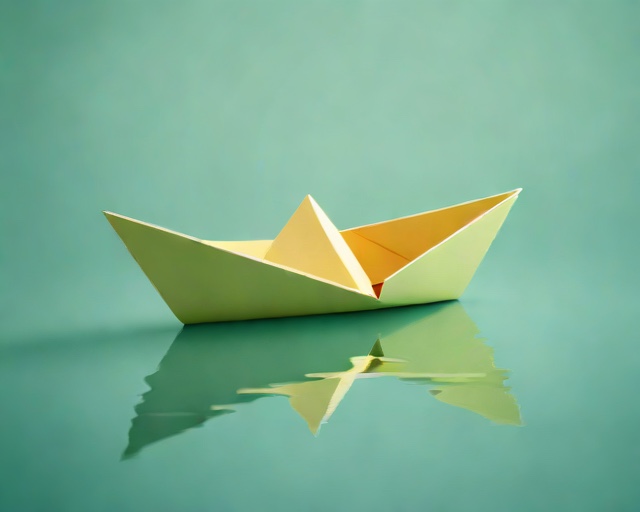
Category: Sympathy